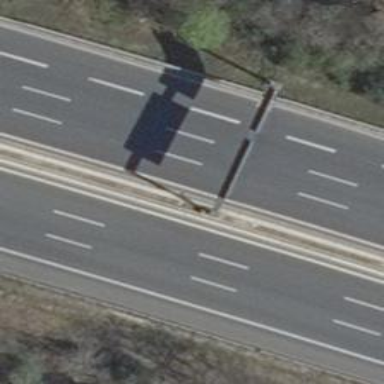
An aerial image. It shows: Bridge with gantry structure.